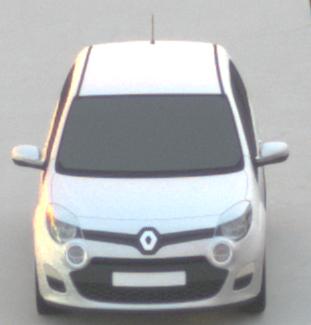
Make: Renault
Model: Twingo 1.2 LEV 16V 75
Detailed model: Twingo (II)
Model produced from: 2012/01
Model produced until: 2014/07
Doors: 3
Color: white
Road condition: dry road
Daytime: sunrise or sunset
Contrast: medium contrast